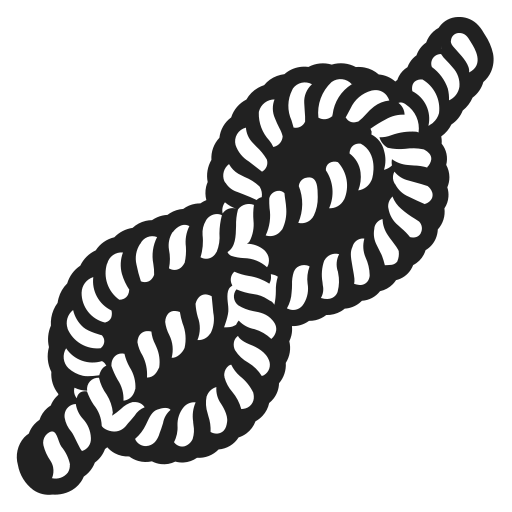
knot high contrast